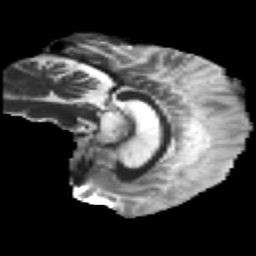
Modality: T2w
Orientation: sagittal
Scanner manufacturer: ge
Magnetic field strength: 3 T
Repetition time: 8.8 s
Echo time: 0.085 s